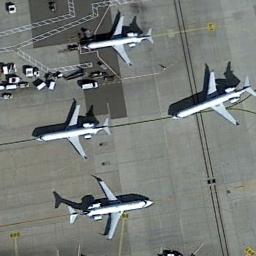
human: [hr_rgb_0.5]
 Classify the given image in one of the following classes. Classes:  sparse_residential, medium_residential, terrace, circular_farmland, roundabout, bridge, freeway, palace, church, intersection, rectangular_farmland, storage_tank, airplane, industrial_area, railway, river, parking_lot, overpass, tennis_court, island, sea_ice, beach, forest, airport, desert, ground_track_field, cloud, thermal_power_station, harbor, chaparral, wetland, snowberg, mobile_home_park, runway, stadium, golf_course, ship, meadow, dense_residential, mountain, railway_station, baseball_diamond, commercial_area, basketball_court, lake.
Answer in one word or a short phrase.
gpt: airplane